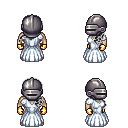
a pixel art fantasy rpg character, male body template, human, tanned skin, underdress, white pants, gray left-swept hairstyle, metal helm, gold gloves, ghillies, four views (front, back, left, right), 2x2 character sprite sheet, small pixel art, hard edges, no anti-aliasing